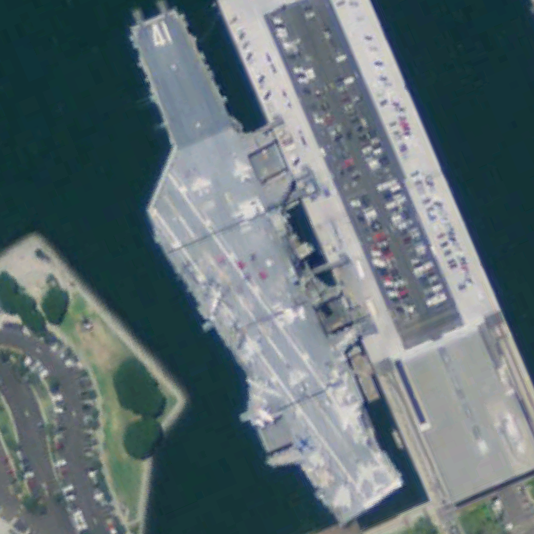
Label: Midway-class_aircraft_carrier